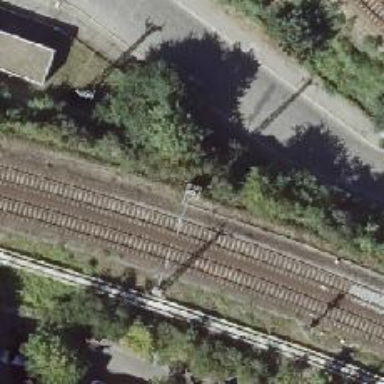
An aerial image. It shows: Catenary mast for power lines.